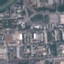
Land use / land cover class: Industrial